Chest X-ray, PA view. Patient: 25 years old, sex F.
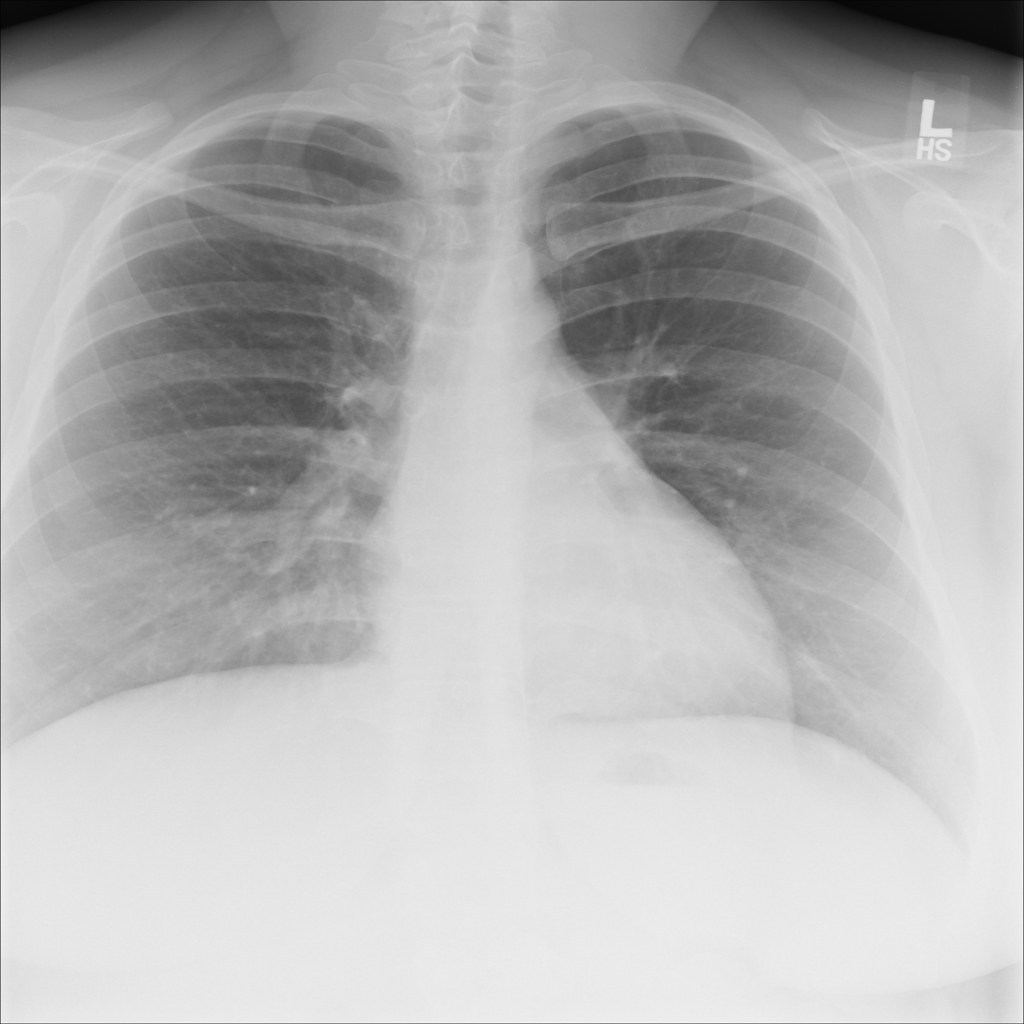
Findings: No Finding